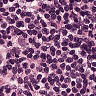
Metastatic tissue present: no